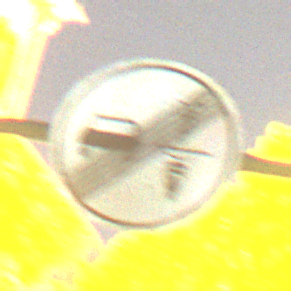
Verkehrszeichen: EndeVerbotUeberholenEinspurigeFahrzeuge
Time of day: Night
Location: Outdoor (Urban)
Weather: PartlyCloudy
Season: NotSpecified
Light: Artificial